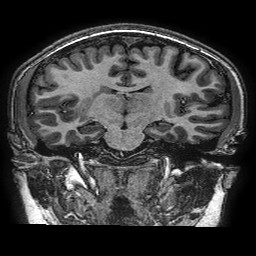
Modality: T1w
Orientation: sagittal
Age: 14
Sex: female
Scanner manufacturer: ge
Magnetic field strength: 3 T
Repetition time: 0.00766 s
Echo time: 0.003476 s